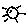
Label: sun